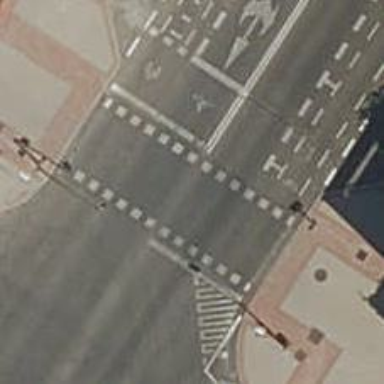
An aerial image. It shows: Crossing with traffic signals.